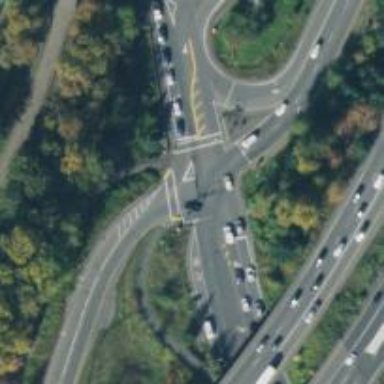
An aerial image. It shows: Marked crossing on asphalt cycleway.